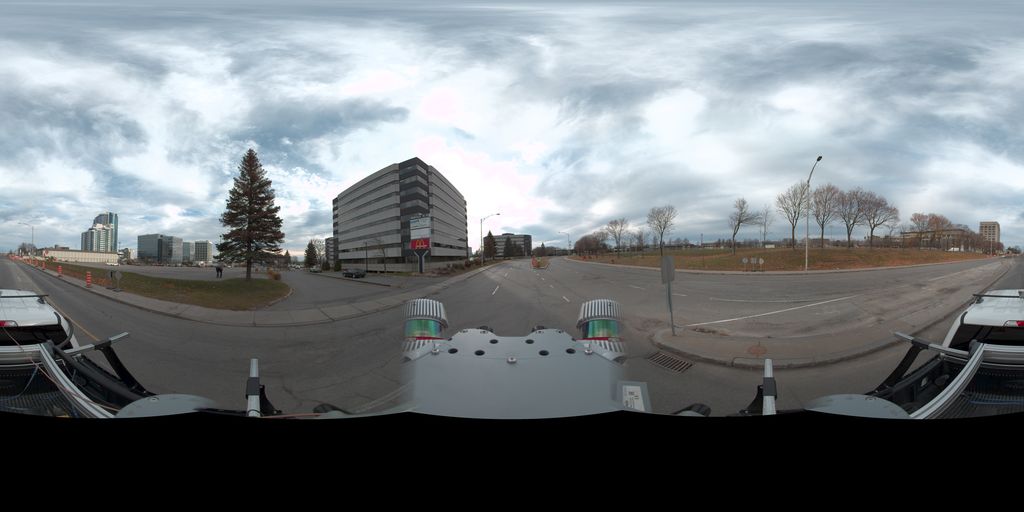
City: quebec_city